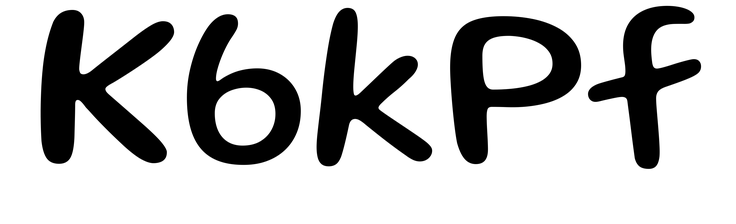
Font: Gluten_Regular